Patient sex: M
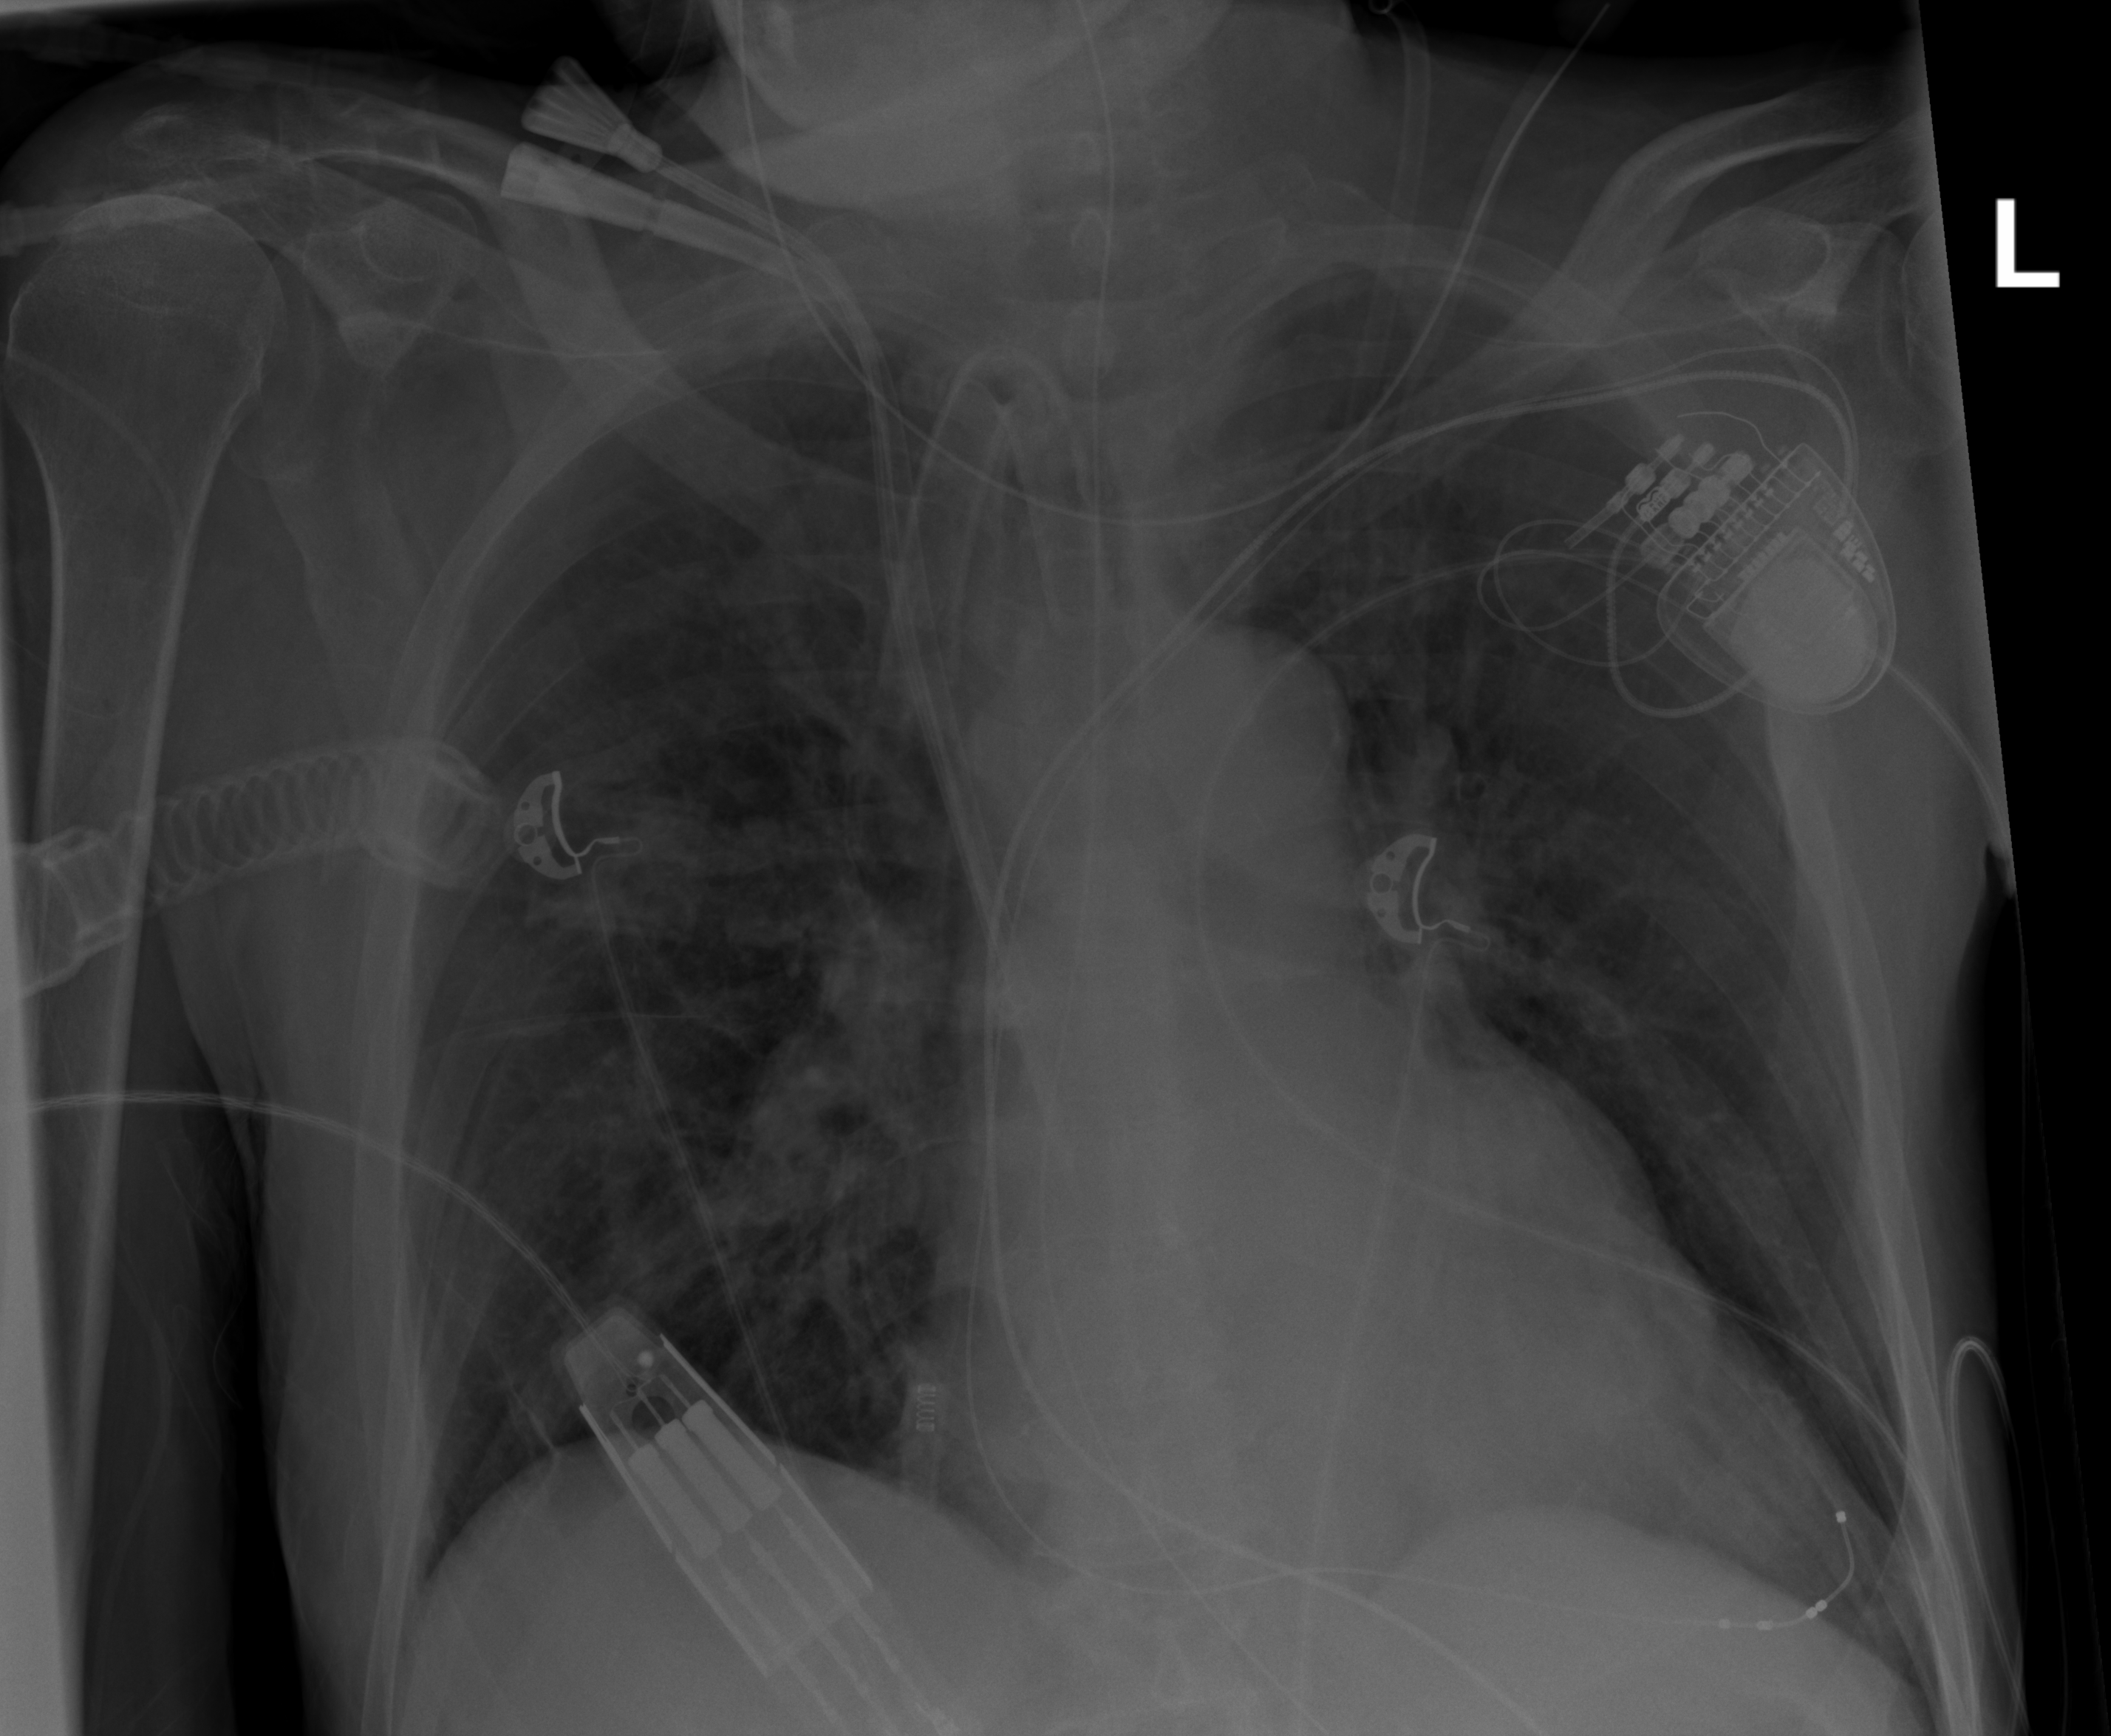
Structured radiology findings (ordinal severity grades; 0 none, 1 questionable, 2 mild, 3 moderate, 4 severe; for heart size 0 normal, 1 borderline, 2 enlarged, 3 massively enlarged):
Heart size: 2
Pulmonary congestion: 2
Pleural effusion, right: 0
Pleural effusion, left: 0
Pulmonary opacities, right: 2
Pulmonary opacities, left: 2
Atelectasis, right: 2
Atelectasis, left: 2